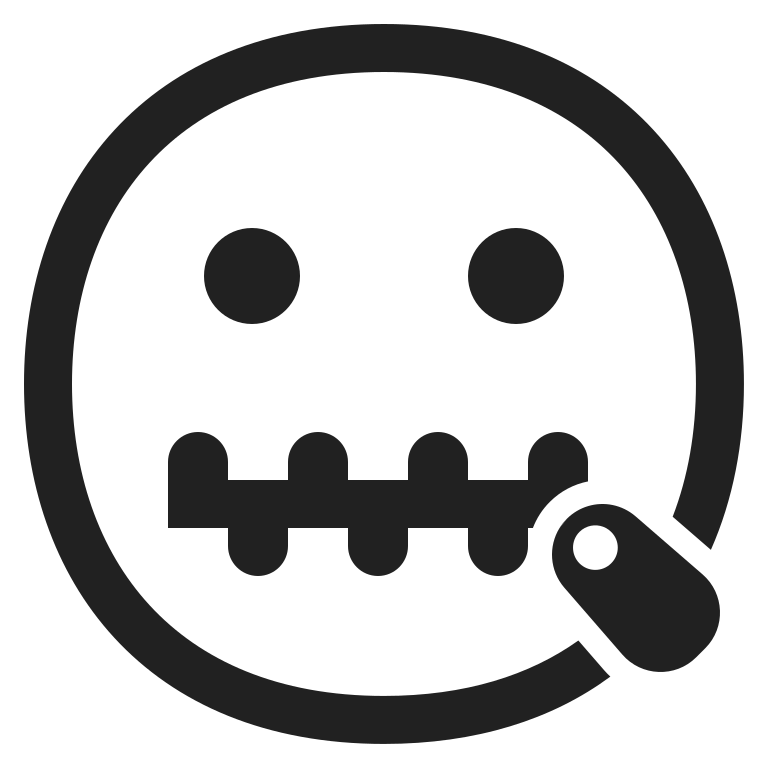
zipper mouth face high contrast